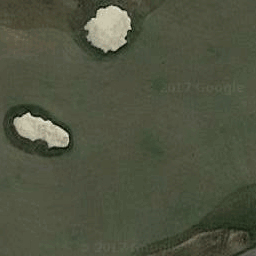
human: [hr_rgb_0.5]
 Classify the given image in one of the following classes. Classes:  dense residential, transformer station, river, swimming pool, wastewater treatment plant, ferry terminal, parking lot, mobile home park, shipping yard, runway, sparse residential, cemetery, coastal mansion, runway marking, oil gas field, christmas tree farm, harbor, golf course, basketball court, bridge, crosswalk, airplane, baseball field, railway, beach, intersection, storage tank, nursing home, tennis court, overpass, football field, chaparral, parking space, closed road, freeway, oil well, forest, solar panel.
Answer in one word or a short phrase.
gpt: golf course